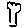
Label: tree